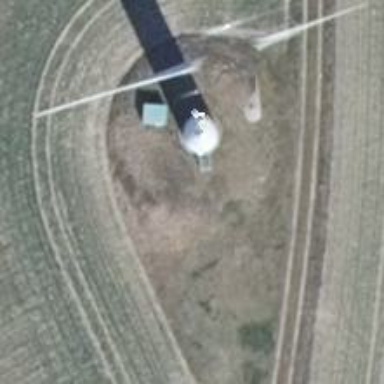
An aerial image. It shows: Wind generator in the form of horizontal axis wind turbine.